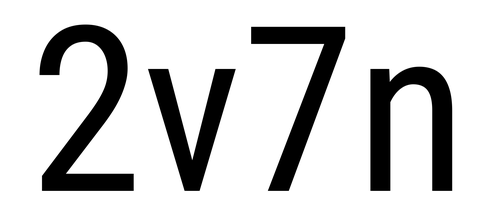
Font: Roboto_Condensed_Regular